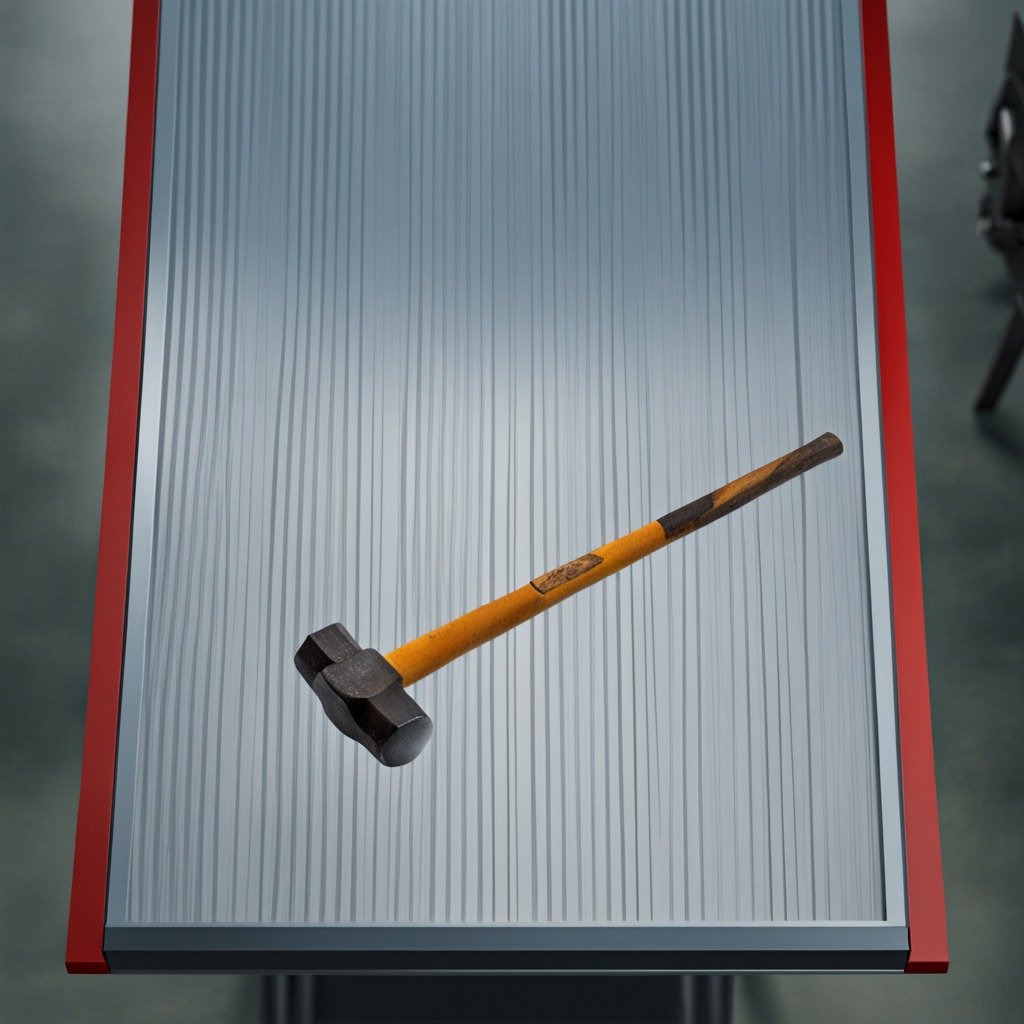
A hammer lies on the toolbox surface in an airplane hangar workshop 8K.